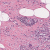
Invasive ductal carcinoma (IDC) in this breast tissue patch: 0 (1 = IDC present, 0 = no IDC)